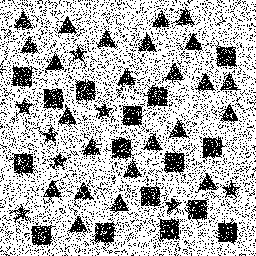
Squares: 16
Triangles: 24
Stars: 8
Total shapes: 48